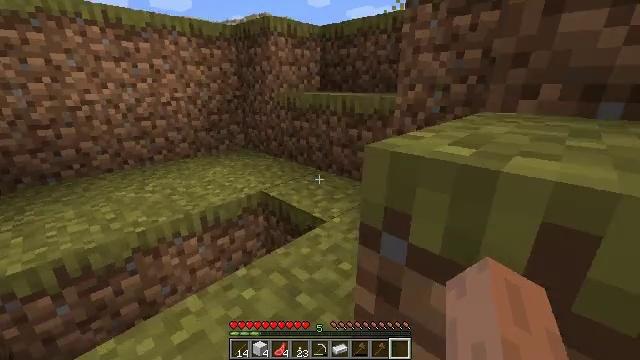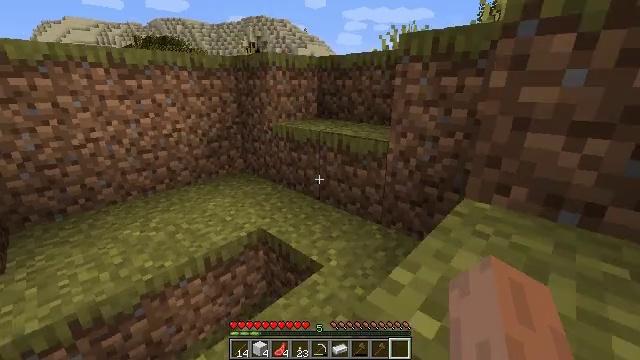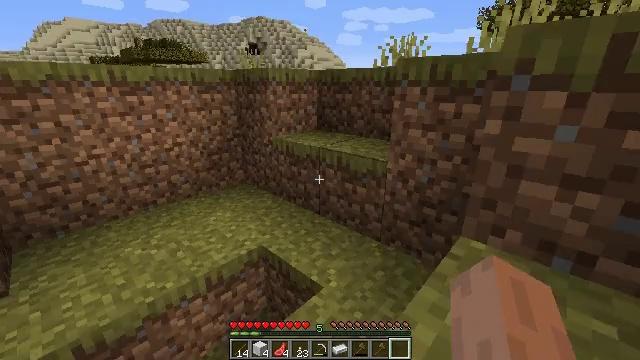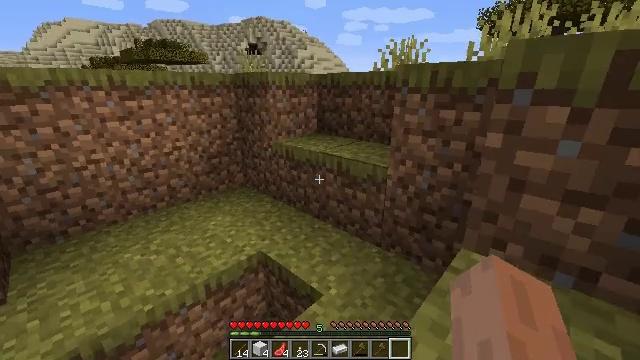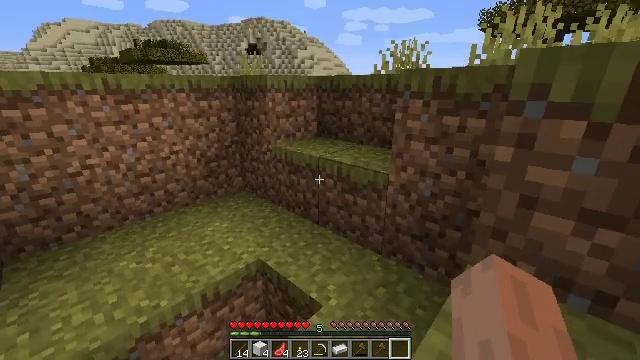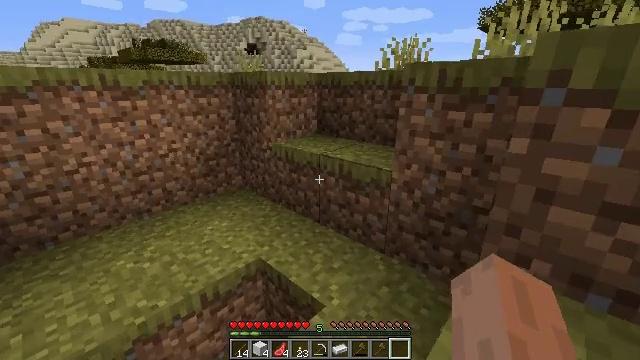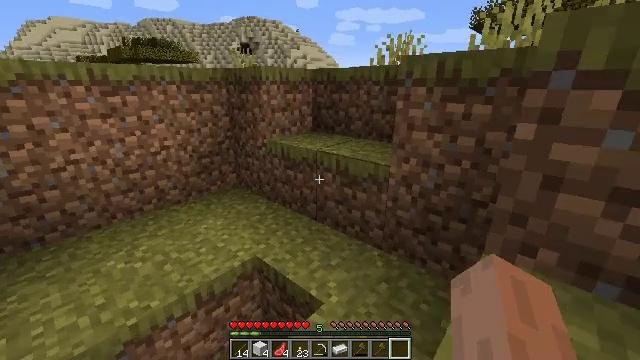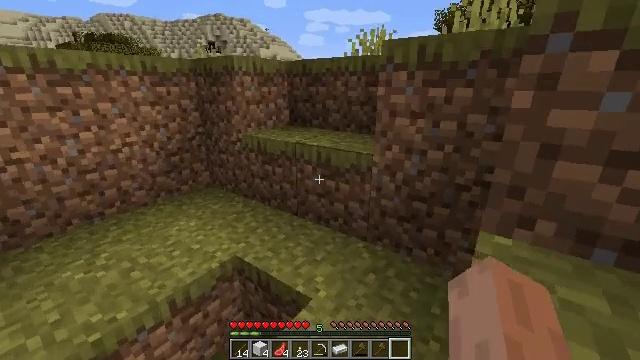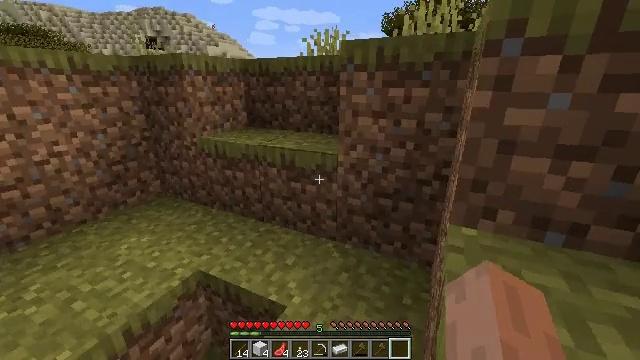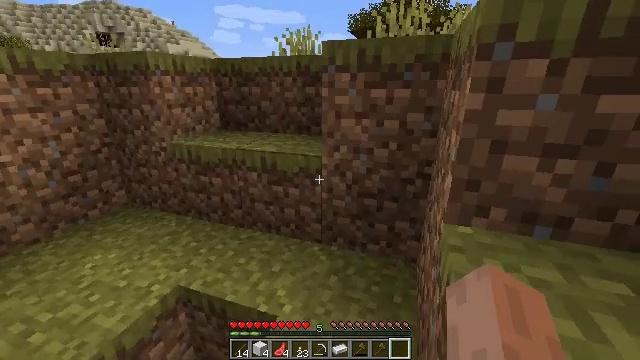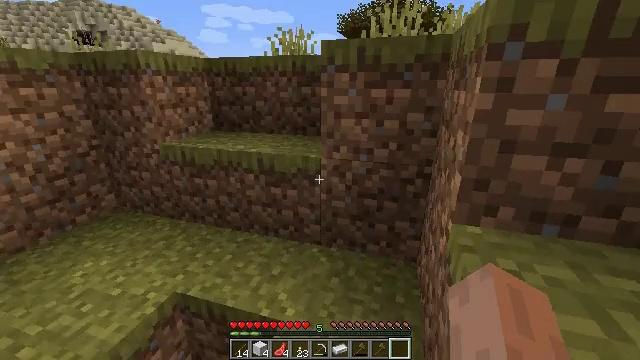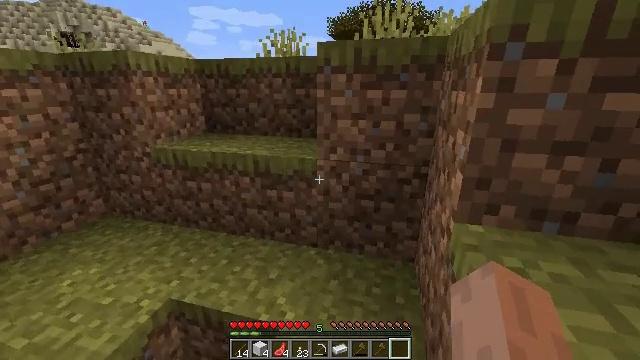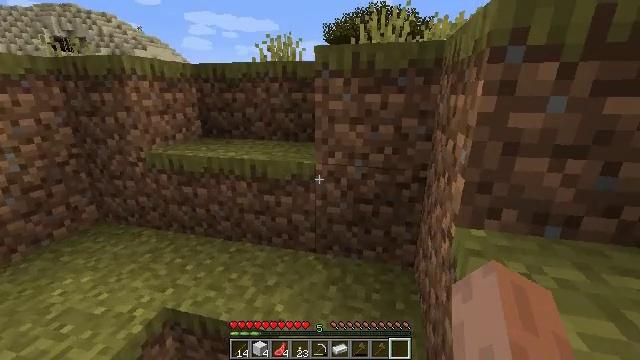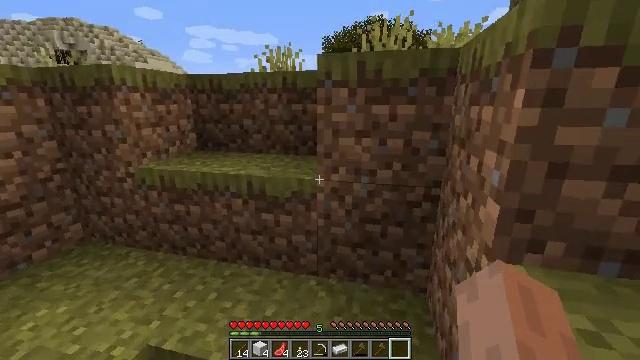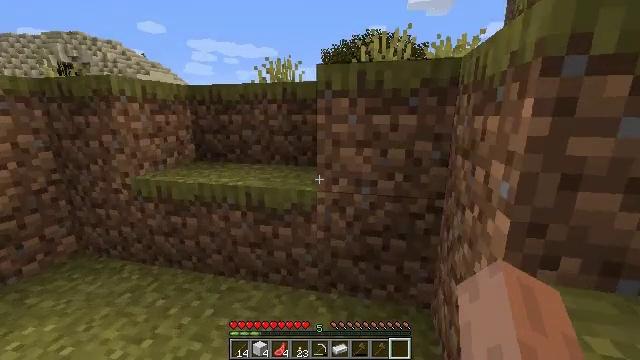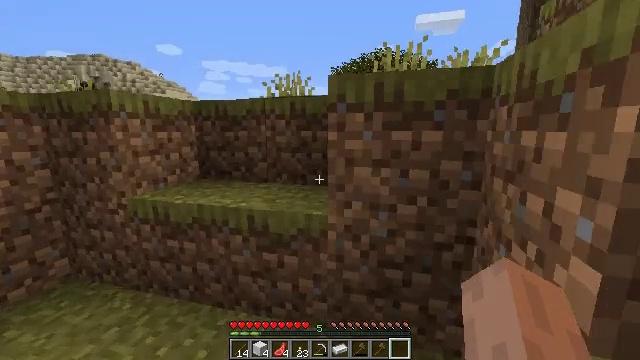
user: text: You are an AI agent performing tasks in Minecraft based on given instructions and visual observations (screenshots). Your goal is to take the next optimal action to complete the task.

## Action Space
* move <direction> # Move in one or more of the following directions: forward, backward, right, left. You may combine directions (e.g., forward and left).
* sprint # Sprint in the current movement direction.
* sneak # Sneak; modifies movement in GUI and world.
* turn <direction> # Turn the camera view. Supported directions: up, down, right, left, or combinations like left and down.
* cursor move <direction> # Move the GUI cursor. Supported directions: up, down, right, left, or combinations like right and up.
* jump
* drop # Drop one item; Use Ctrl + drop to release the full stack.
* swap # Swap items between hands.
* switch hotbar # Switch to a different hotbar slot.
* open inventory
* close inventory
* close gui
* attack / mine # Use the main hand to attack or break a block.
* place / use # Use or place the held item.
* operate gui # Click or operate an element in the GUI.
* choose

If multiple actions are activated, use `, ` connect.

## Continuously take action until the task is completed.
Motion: motion action
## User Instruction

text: Break the cactus block.
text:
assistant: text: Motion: move forward, jump
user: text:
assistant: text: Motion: move forward, jump
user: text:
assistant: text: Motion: move forward
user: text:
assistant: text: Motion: move forward
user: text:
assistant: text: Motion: move forward and move left
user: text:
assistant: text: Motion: move forward and move left, turn right
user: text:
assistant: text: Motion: move forward and move left, turn right
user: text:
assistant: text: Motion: move forward, turn right
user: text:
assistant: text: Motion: move forward, turn right
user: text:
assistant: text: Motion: turn right
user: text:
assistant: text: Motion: turn right
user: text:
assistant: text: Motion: move forward
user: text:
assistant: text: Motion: move forward, turn up
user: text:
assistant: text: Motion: move forward, turn up
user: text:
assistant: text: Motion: move forward, turn left and up
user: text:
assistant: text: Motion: move forward, turn left and up
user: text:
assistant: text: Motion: move forward
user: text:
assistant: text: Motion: move forward
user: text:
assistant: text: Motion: move forward, turn left
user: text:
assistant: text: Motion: move forward, turn left
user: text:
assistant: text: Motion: move forward, turn left
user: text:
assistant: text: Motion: move forward, turn left
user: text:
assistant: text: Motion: move forward, turn left, jump
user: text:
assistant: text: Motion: move forward, jump
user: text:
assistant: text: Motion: move forward, jump
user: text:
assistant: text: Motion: move forward, turn down, jump
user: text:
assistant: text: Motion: move forward, turn right and down
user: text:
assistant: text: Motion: move forward
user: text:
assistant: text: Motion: move forward
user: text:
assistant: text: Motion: move forward